Current action and preconditions to check: trajectory_clear

Your task: For each precondition in the list above, predict whether it will hold at this action.

Consider the current scene as observed from the mobile robot's camera, and analyze the predicted future states of all dynamic agents (e.g., people, animals, vehicles, or any moving entities) within the NEXT SECOND.

IMPORTANT: Only answer "very likely" if you are absolutely certain—based on strong, clear evidence—that a dynamic agent will violate the precondition in the predicted future state. Do NOT answer "very likely" for unlikely, ambiguous, or low-probability risks.

Ask yourself for each precondition: Is there a high probability, with clear and convincing evidence, that the predicted future states of any dynamic agent will interfere with the predicted future state of the currently executing action within the NEXT SECOND, causing that precondition to fail?

Assess the risk level based on these predictions. Use "likely" or "very likely" if motions create a clear risk of interference.

Use "neutral" or "improbable" if agents are nearby but their predicted paths are clearly diverging or non-conflicting.

Failure Risk Categories: "very improbable", "improbable", "neutral", "likely", "very likely"

Answer Format: Output ONLY the probability_of_failure value from these categories: "very improbable", "improbable", "neutral", "likely", "very likely"

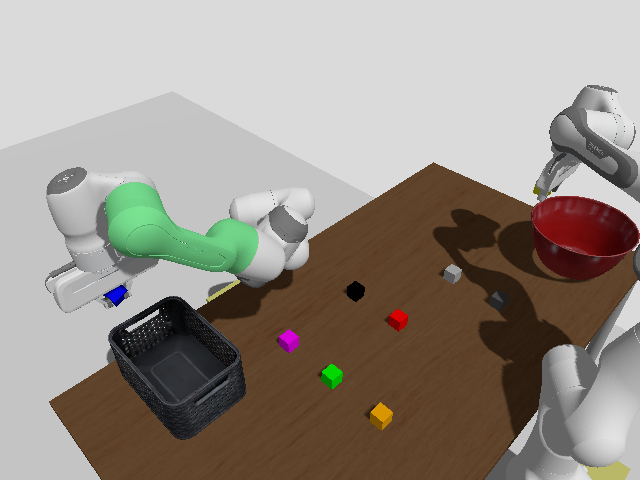

Answer: very improbable